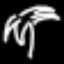
Label: palm tree